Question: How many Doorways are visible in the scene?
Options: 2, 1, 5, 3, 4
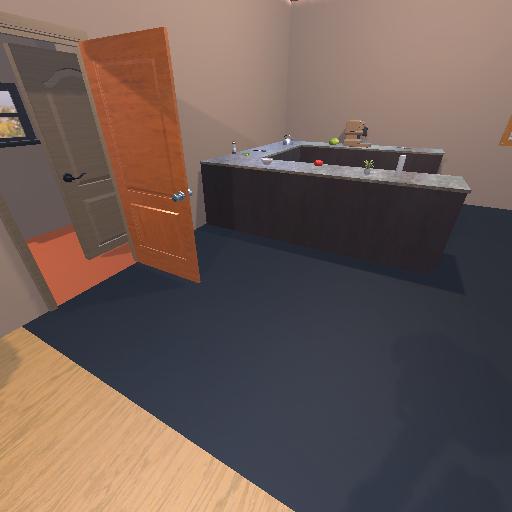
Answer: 2